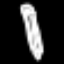
Label: pencil